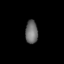
Tissue: lung
Cell type: Epithelial cells
Senescence score: 0.1983
Nuclear area (px): 282
Mean DAPI intensity: 108.865